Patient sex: F
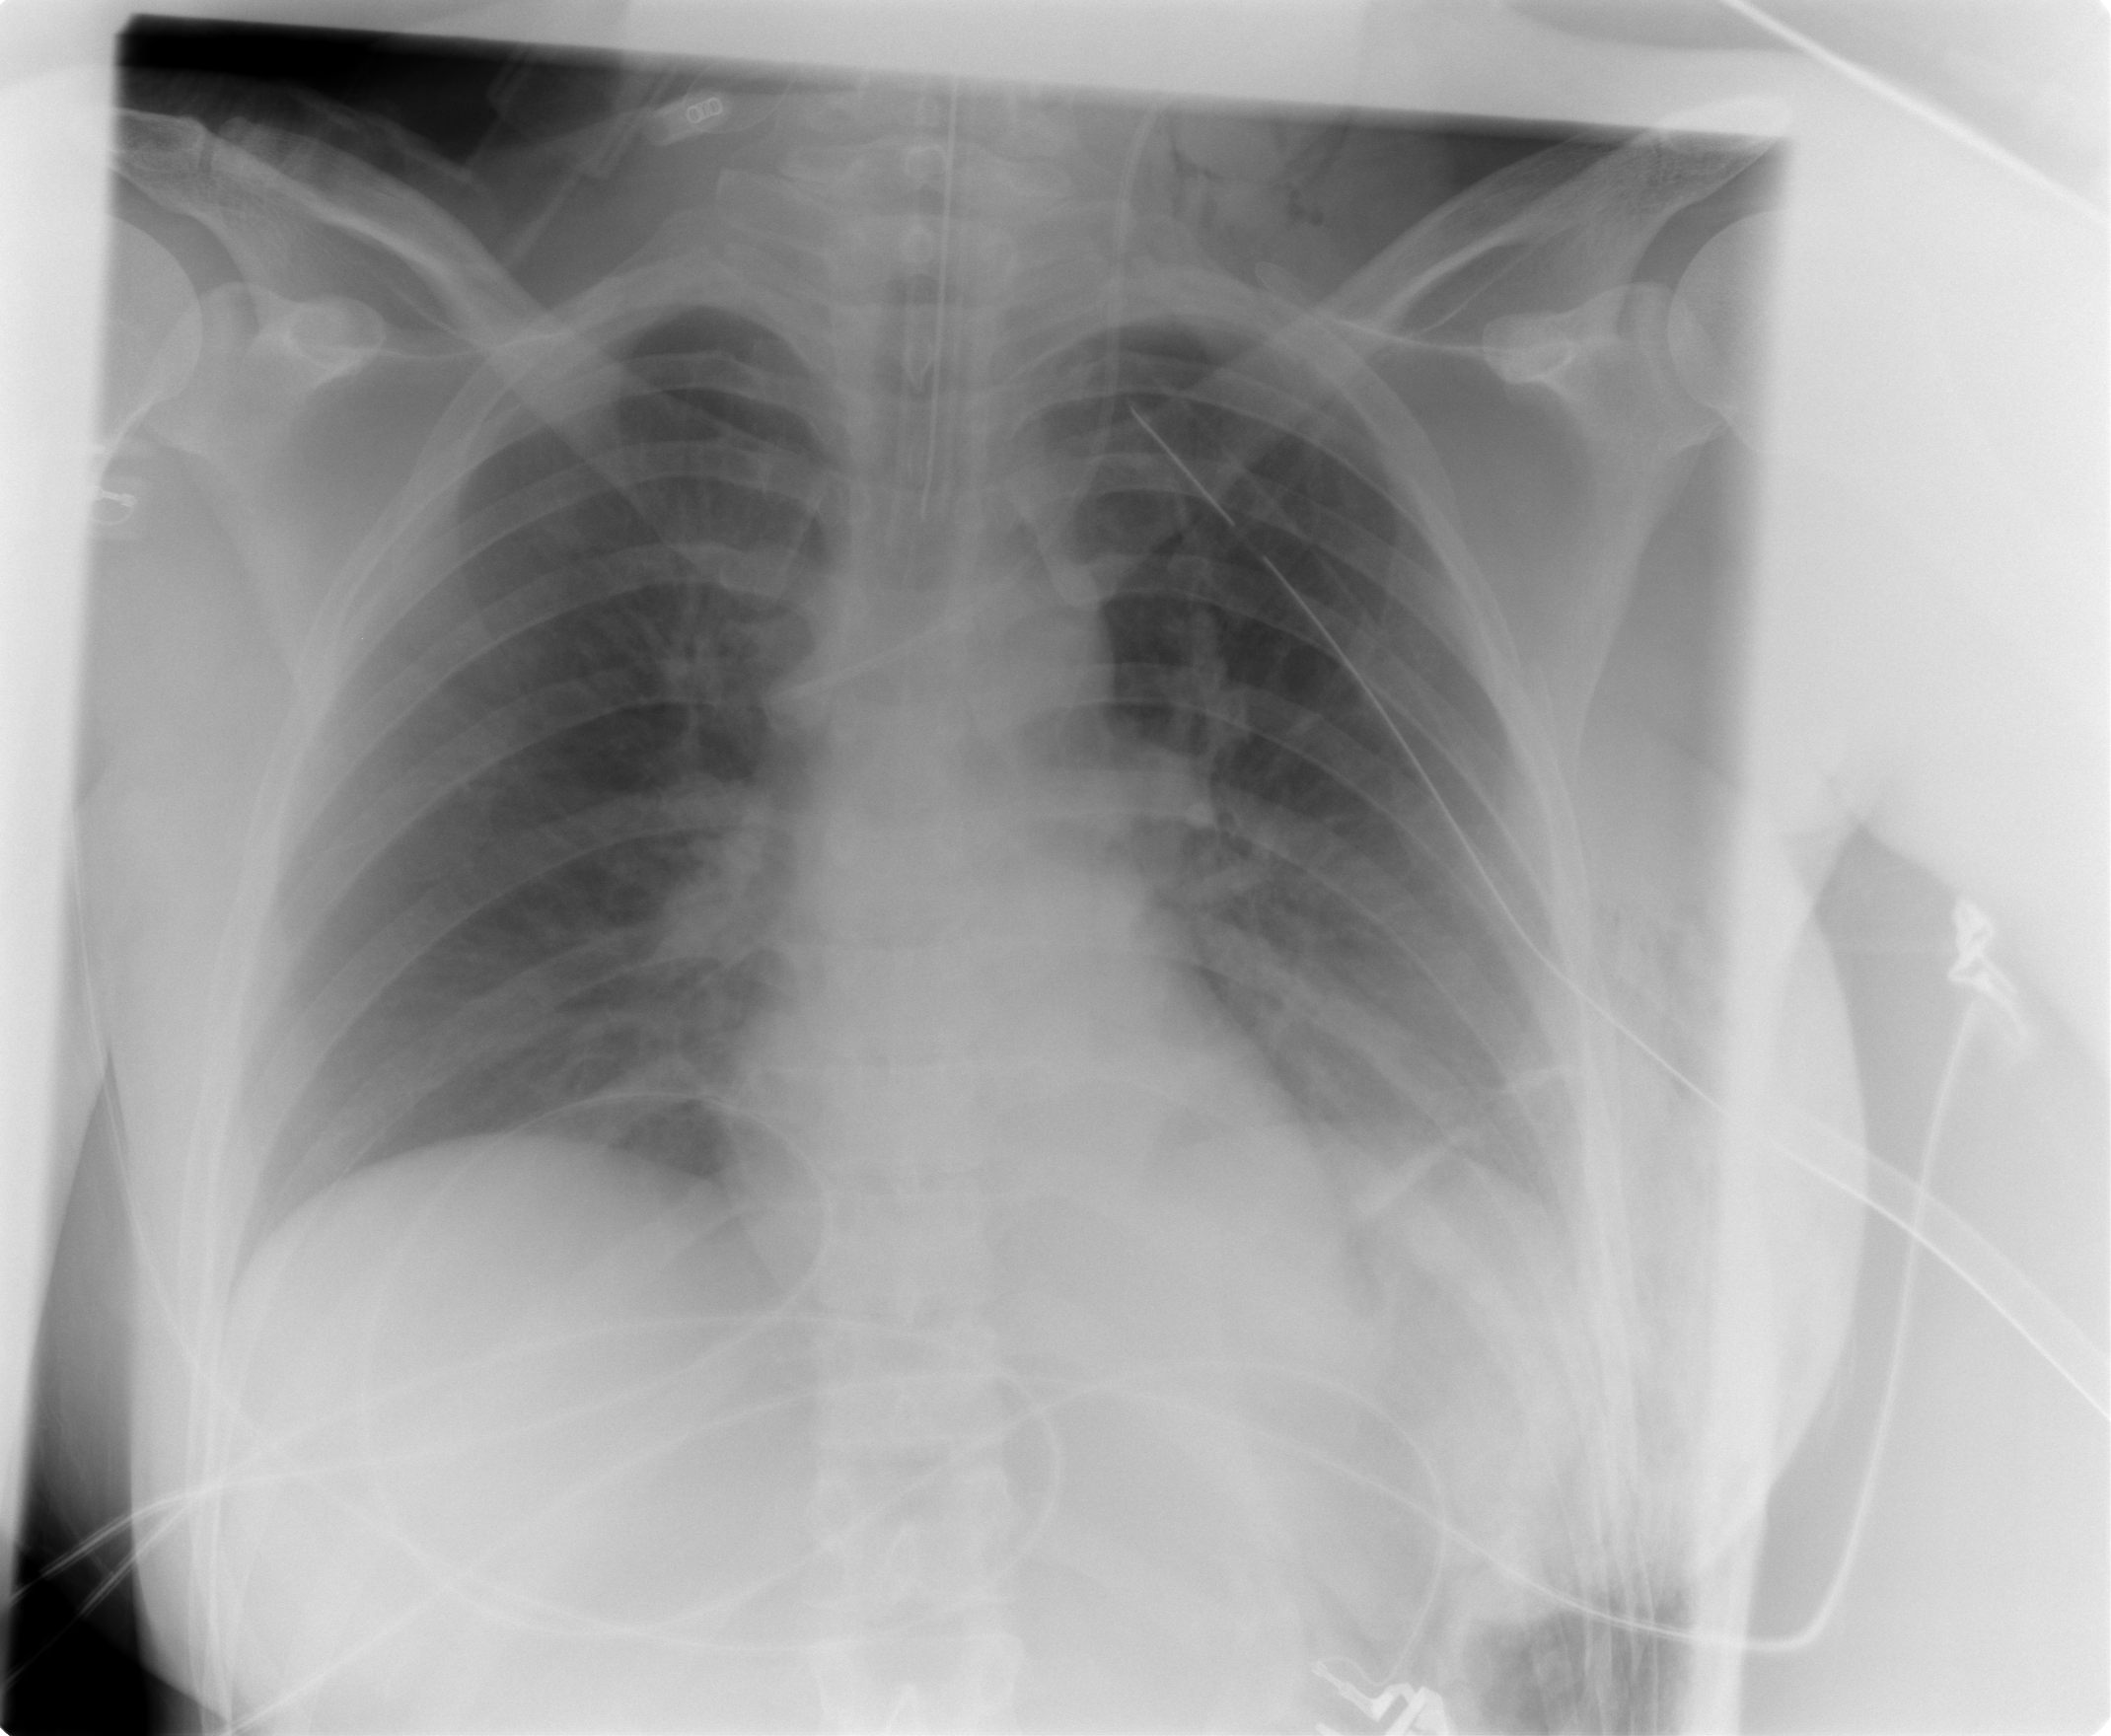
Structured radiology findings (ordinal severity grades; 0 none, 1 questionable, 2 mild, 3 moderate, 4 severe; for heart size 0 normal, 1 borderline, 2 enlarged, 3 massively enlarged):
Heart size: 0
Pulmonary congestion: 0
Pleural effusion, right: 0
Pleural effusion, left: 1
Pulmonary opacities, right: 0
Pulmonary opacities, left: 0
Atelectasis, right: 0
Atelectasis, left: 2